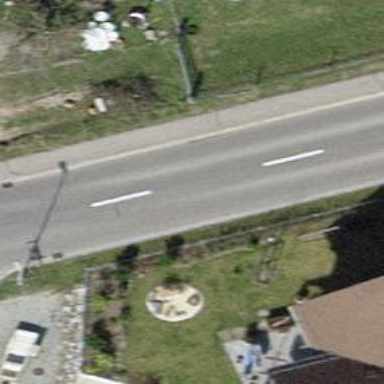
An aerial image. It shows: Left sidewalk along asphalt tertiary road.